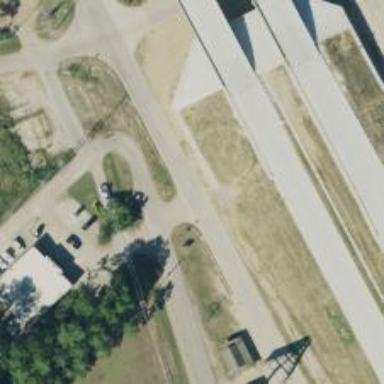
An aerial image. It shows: Primary highway with frontage road.